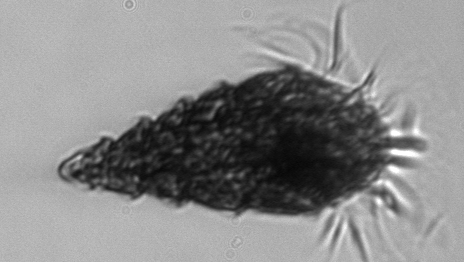
Label: Laboea_strobila